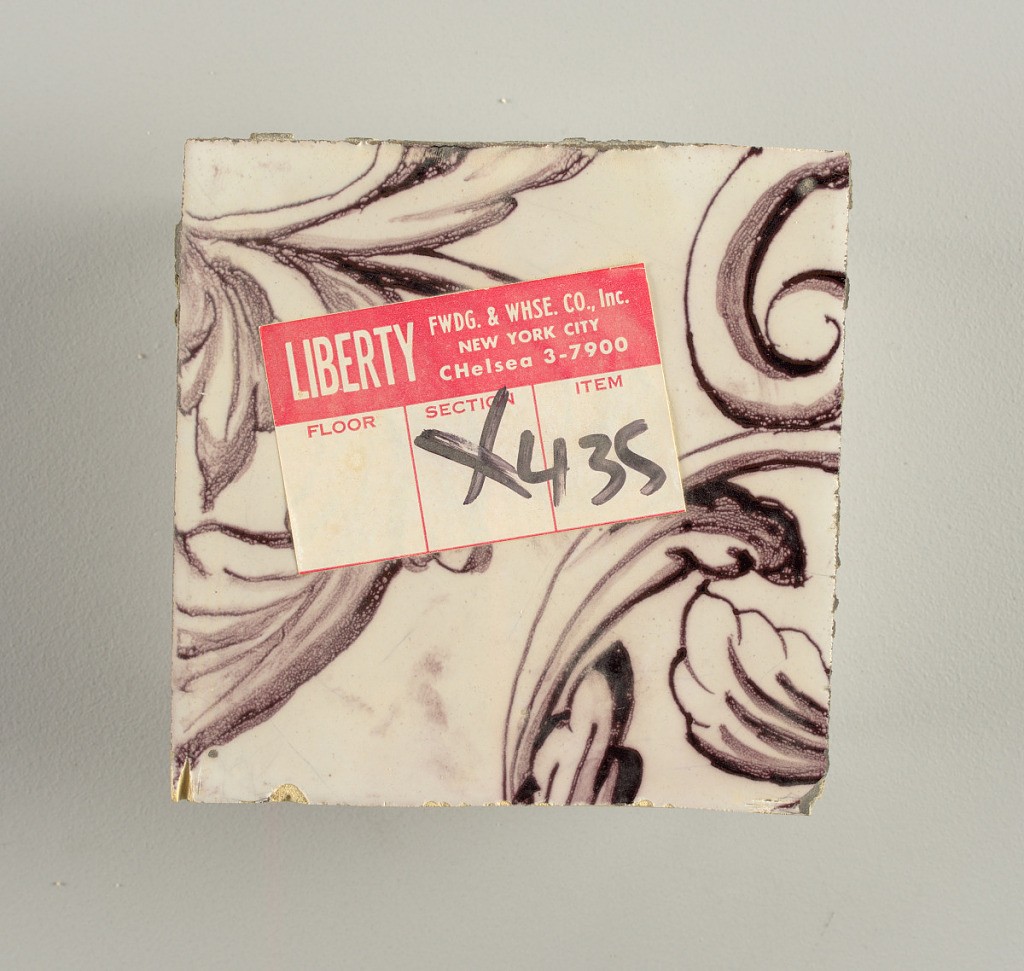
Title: Tile wall facing
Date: ca. 1725
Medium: Tin-glazed earthenware, underglaze
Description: Horizontal rectangle.  Thirty tiles wide and twenty-three tiles high with opening for fireplace eleven tiles wide and ten high.  Foliage arabesques disposed about three vertical axes from which are emphazised by urns at center and right, and at left by the figure of a standing woman carrying an infant on her arm and accompanied by two children.